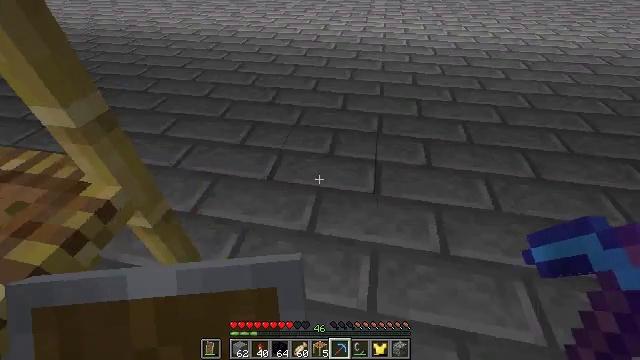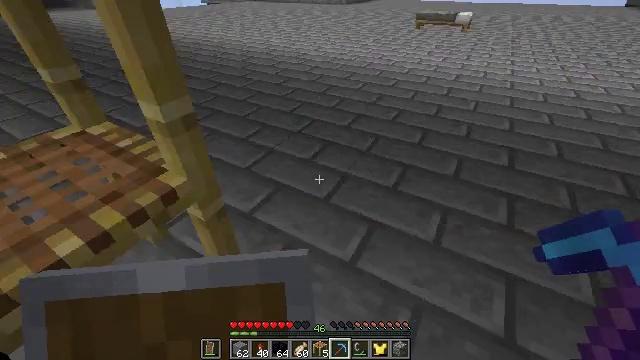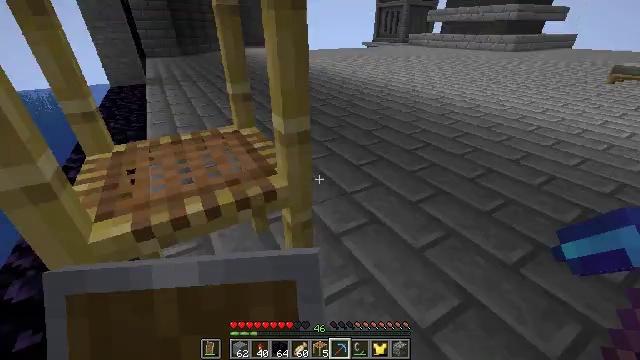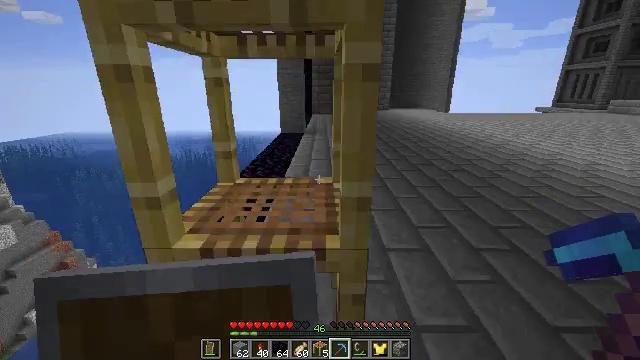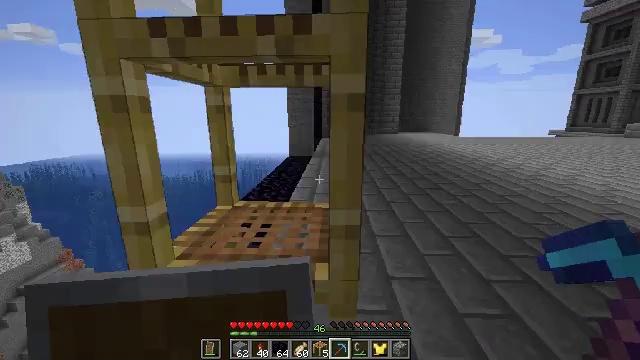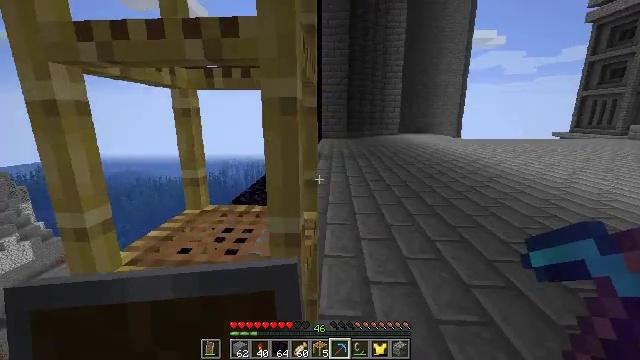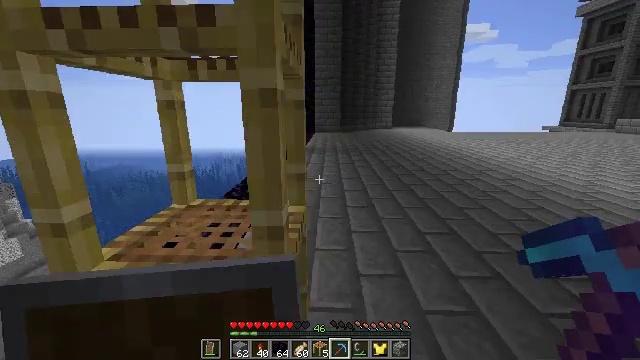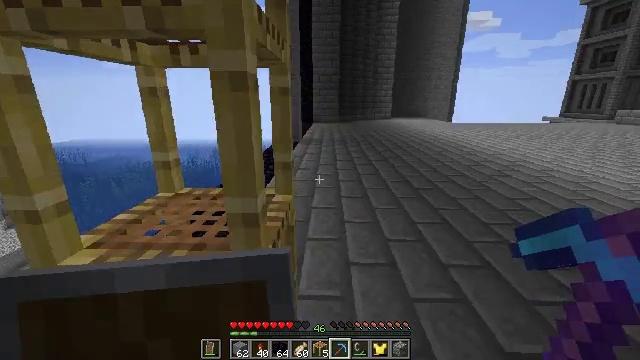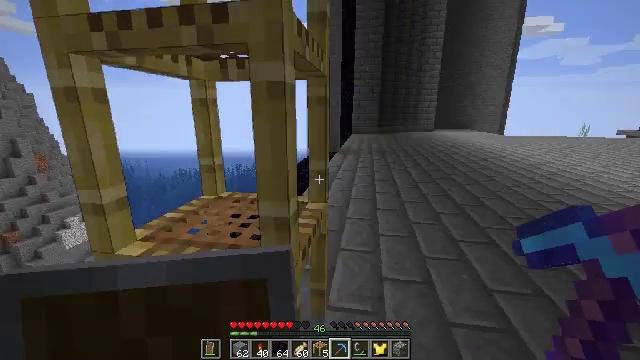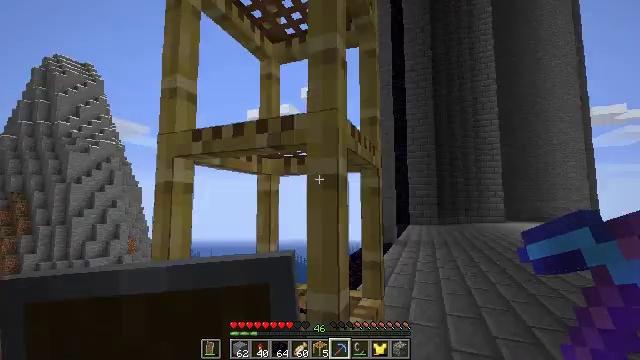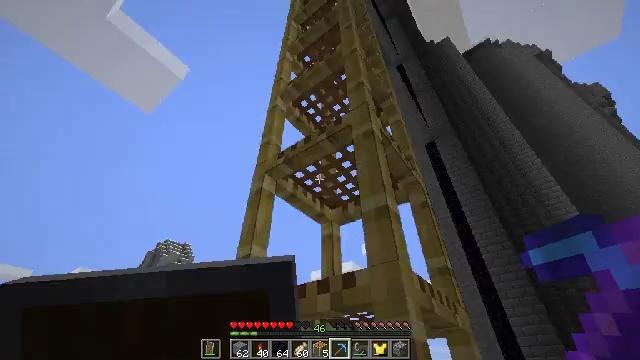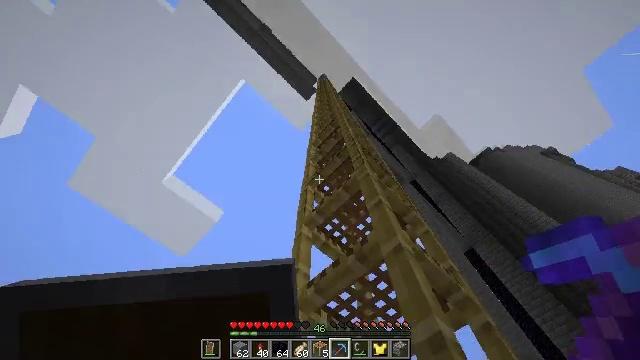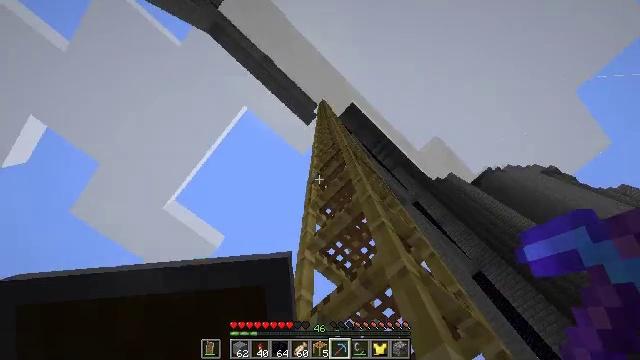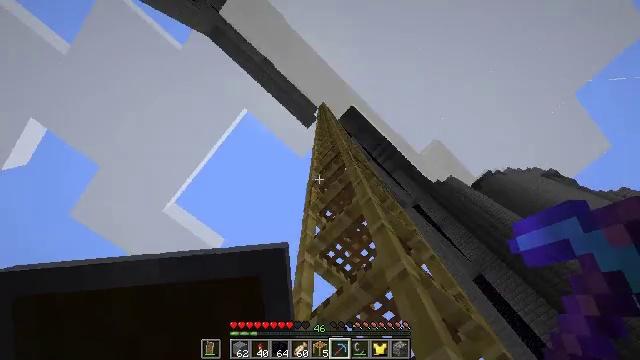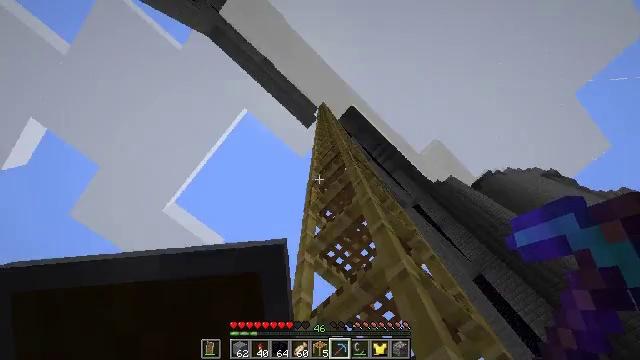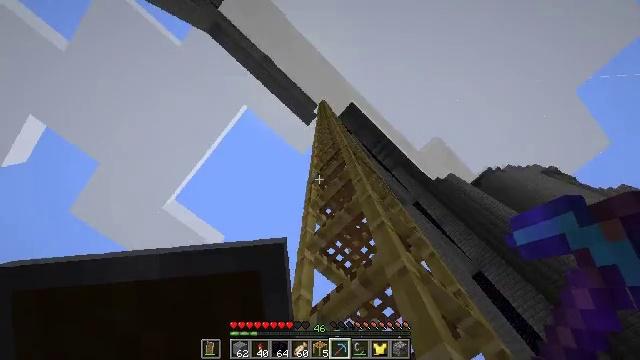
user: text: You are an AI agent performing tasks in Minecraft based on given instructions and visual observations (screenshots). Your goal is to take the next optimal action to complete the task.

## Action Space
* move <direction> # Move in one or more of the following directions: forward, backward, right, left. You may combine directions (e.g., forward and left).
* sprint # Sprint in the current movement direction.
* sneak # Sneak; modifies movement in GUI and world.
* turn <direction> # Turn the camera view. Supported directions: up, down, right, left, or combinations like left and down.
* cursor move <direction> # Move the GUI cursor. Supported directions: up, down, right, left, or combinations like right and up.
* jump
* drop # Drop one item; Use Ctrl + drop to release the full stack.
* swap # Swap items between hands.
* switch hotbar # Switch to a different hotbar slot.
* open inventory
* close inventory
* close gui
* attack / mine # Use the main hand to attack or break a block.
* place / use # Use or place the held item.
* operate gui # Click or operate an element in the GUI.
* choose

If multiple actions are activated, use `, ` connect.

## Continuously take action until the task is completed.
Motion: motion action
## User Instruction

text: Mine scaffolding to move it.
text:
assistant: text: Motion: move forward and move right, turn left and up
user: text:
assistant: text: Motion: move forward and move right, turn left and up
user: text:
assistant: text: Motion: move forward and move right, turn left and up
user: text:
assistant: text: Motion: move right, turn left and up
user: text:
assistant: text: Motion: no_op
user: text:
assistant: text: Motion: turn right and down
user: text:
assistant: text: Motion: turn down
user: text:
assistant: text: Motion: turn left and up
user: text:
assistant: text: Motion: turn left and up
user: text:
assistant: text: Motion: turn left and up
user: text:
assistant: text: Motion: turn left and up
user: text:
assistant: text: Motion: turn left and up
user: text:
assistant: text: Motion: no_op
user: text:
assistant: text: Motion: no_op
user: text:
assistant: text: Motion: no_op
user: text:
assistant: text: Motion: turn right and down
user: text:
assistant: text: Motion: turn right and down
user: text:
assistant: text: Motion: turn down
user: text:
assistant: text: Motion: turn right and down
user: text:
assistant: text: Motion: move forward, turn right and down
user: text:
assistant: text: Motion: move forward and move left, turn right and down
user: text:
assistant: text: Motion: move forward and move left, turn right and down
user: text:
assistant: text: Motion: move forward and move left, turn right and down
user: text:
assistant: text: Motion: turn right and down
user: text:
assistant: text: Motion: turn right and down
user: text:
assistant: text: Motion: turn right
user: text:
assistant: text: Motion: turn right and down
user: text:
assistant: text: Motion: turn right and down
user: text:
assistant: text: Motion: turn right and down
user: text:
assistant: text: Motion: turn right and down